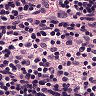
Metastatic tissue present: no